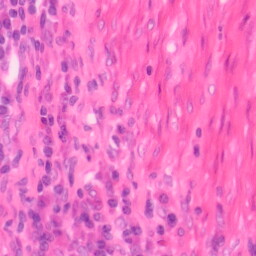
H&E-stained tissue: Colon